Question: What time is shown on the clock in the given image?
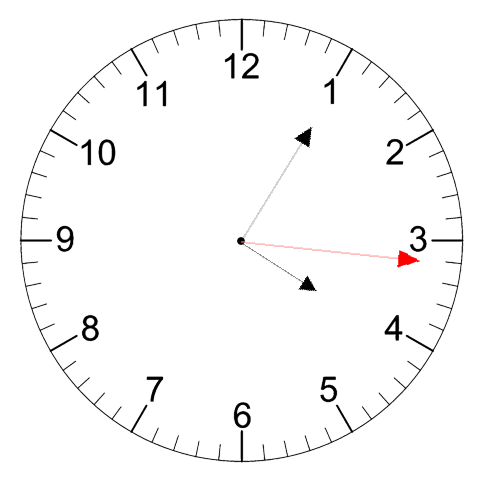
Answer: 04:05:16